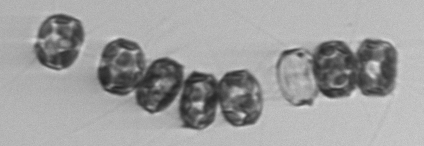
Label: Thalassiosira